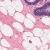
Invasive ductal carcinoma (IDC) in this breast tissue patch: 0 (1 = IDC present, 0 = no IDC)